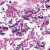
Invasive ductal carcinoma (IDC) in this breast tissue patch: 0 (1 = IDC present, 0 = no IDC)